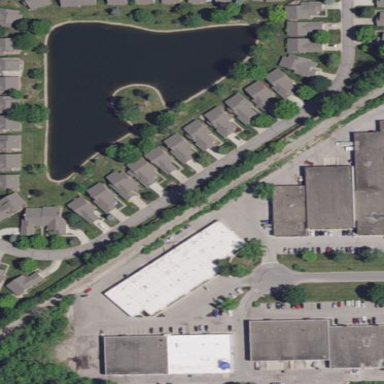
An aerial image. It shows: Asphalt parking aisle off service road.